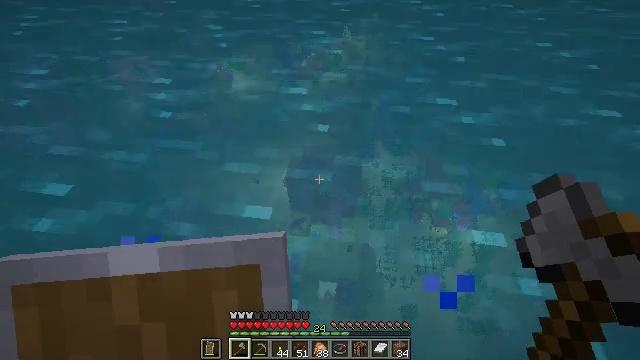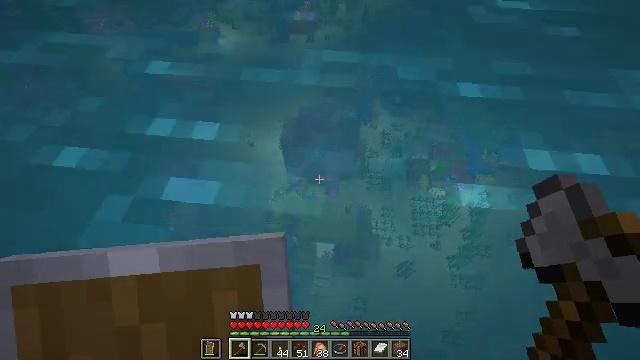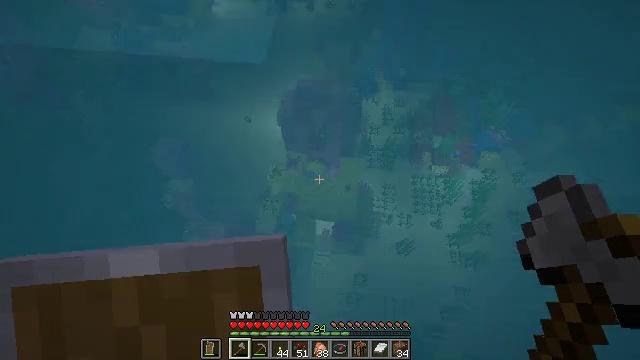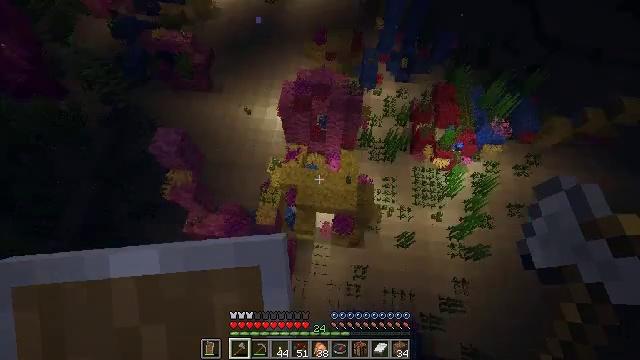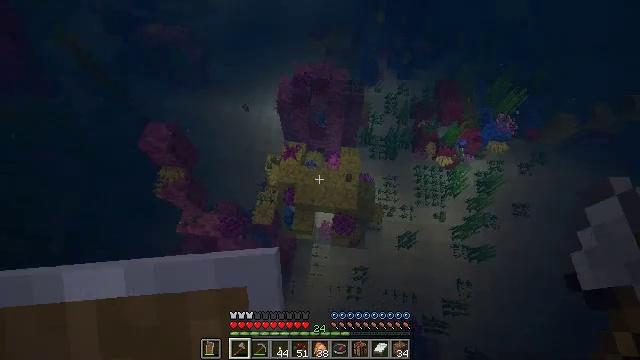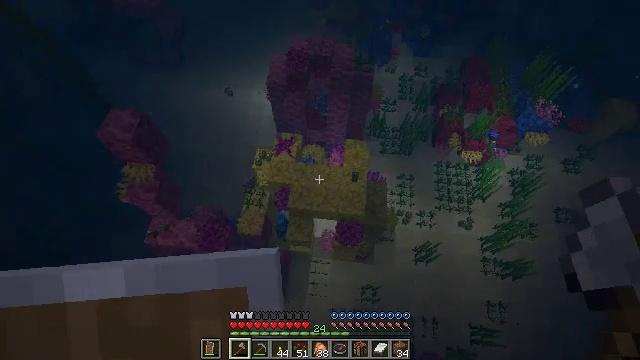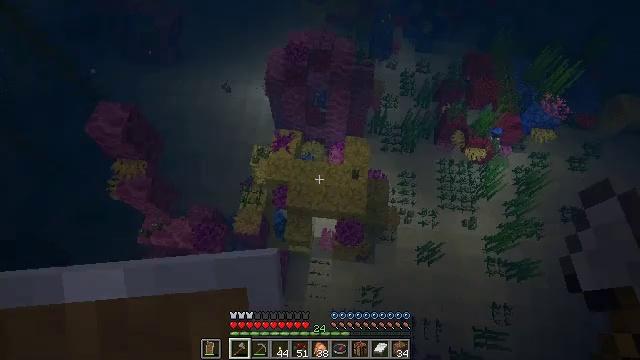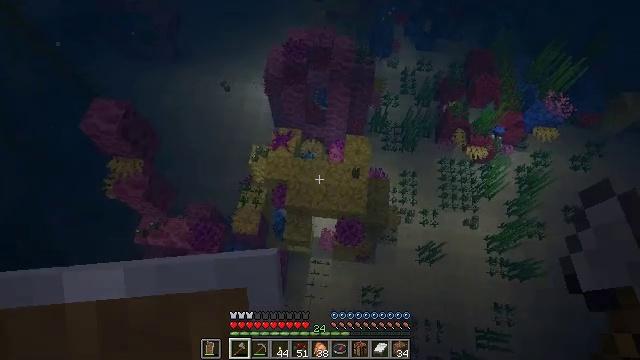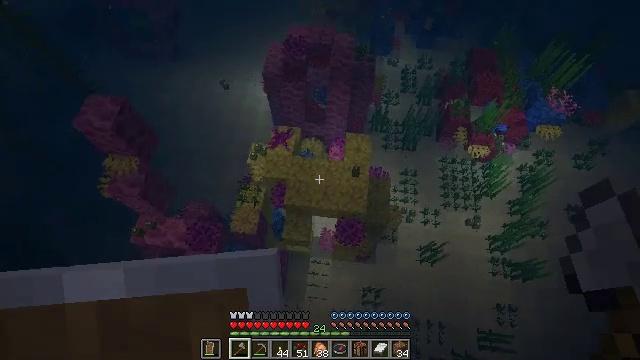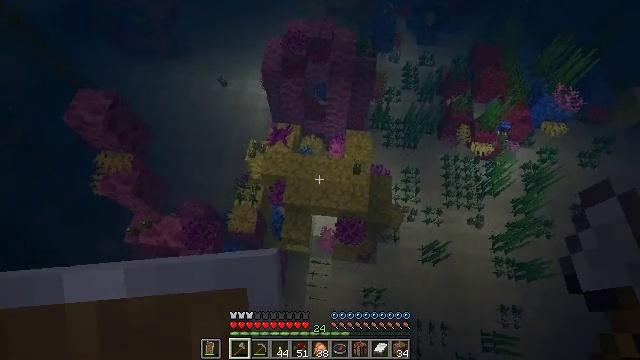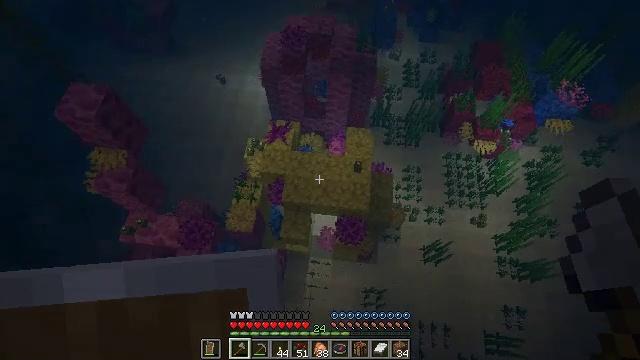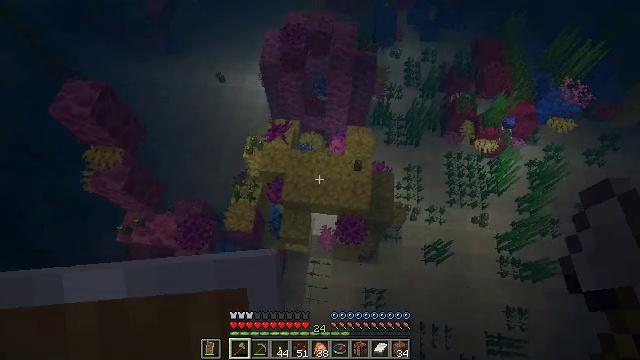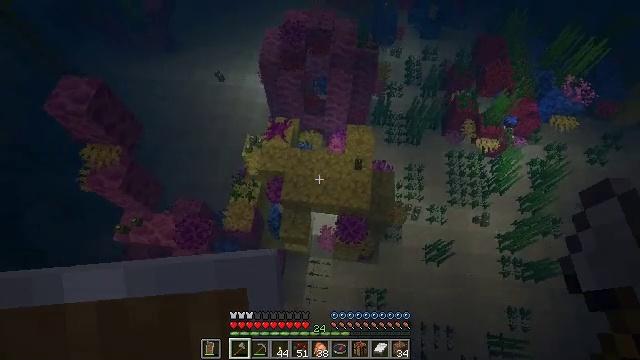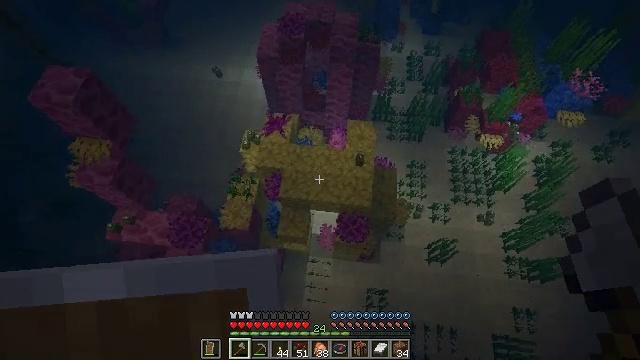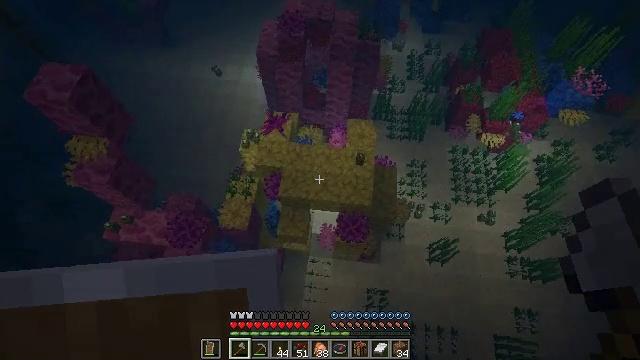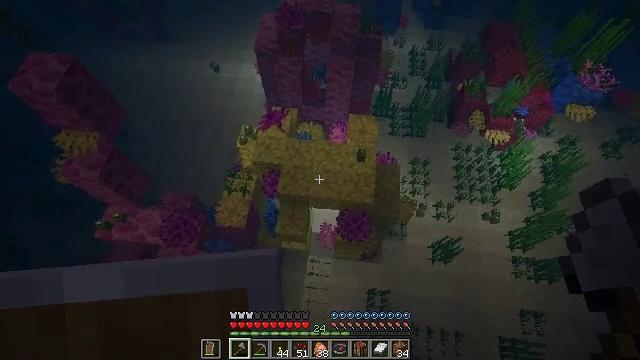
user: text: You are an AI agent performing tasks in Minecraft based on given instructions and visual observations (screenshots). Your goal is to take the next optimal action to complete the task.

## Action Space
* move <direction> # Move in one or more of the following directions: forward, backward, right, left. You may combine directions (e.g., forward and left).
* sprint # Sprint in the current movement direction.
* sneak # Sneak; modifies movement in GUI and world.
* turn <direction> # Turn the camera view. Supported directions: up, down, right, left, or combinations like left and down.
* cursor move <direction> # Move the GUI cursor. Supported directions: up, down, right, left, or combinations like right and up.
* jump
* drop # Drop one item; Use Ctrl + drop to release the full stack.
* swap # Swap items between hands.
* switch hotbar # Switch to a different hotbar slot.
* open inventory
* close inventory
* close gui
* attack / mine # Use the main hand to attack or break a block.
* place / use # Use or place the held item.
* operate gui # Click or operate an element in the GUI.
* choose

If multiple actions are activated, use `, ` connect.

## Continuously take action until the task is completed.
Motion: motion action
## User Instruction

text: Break the sea pickle cluster.
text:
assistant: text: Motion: move forward, sneak, turn right and down
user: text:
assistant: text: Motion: move forward, sneak, turn down
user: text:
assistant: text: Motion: move forward, sneak, turn down
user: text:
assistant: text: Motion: move forward, sneak
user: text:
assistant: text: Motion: move forward, sneak
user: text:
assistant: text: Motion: move forward, sneak
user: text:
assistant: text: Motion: move forward, sneak
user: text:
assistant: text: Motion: move forward, sneak
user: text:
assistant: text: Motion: move forward, sneak
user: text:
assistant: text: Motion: move forward, sneak
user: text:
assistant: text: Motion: move forward, sneak
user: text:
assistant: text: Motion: move forward, sneak
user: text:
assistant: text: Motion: move forward, sneak
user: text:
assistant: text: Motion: move forward, sneak
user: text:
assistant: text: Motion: move forward, sneak
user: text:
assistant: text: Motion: move forward, sneak
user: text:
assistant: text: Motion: move forward, sneak
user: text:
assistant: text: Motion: move forward, sneak
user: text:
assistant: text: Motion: move forward, sneak, turn up
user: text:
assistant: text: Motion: move forward, sneak, turn left and up
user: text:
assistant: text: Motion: move forward, sneak
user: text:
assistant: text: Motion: move forward, sneak
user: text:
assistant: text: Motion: move forward, sneak
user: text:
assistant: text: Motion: move forward, sneak
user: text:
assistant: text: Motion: move forward, sneak
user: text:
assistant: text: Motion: move forward, sneak
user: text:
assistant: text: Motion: move forward, sneak
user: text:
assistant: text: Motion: move forward, sneak
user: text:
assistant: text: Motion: move forward, sneak
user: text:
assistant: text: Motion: move forward, sneak